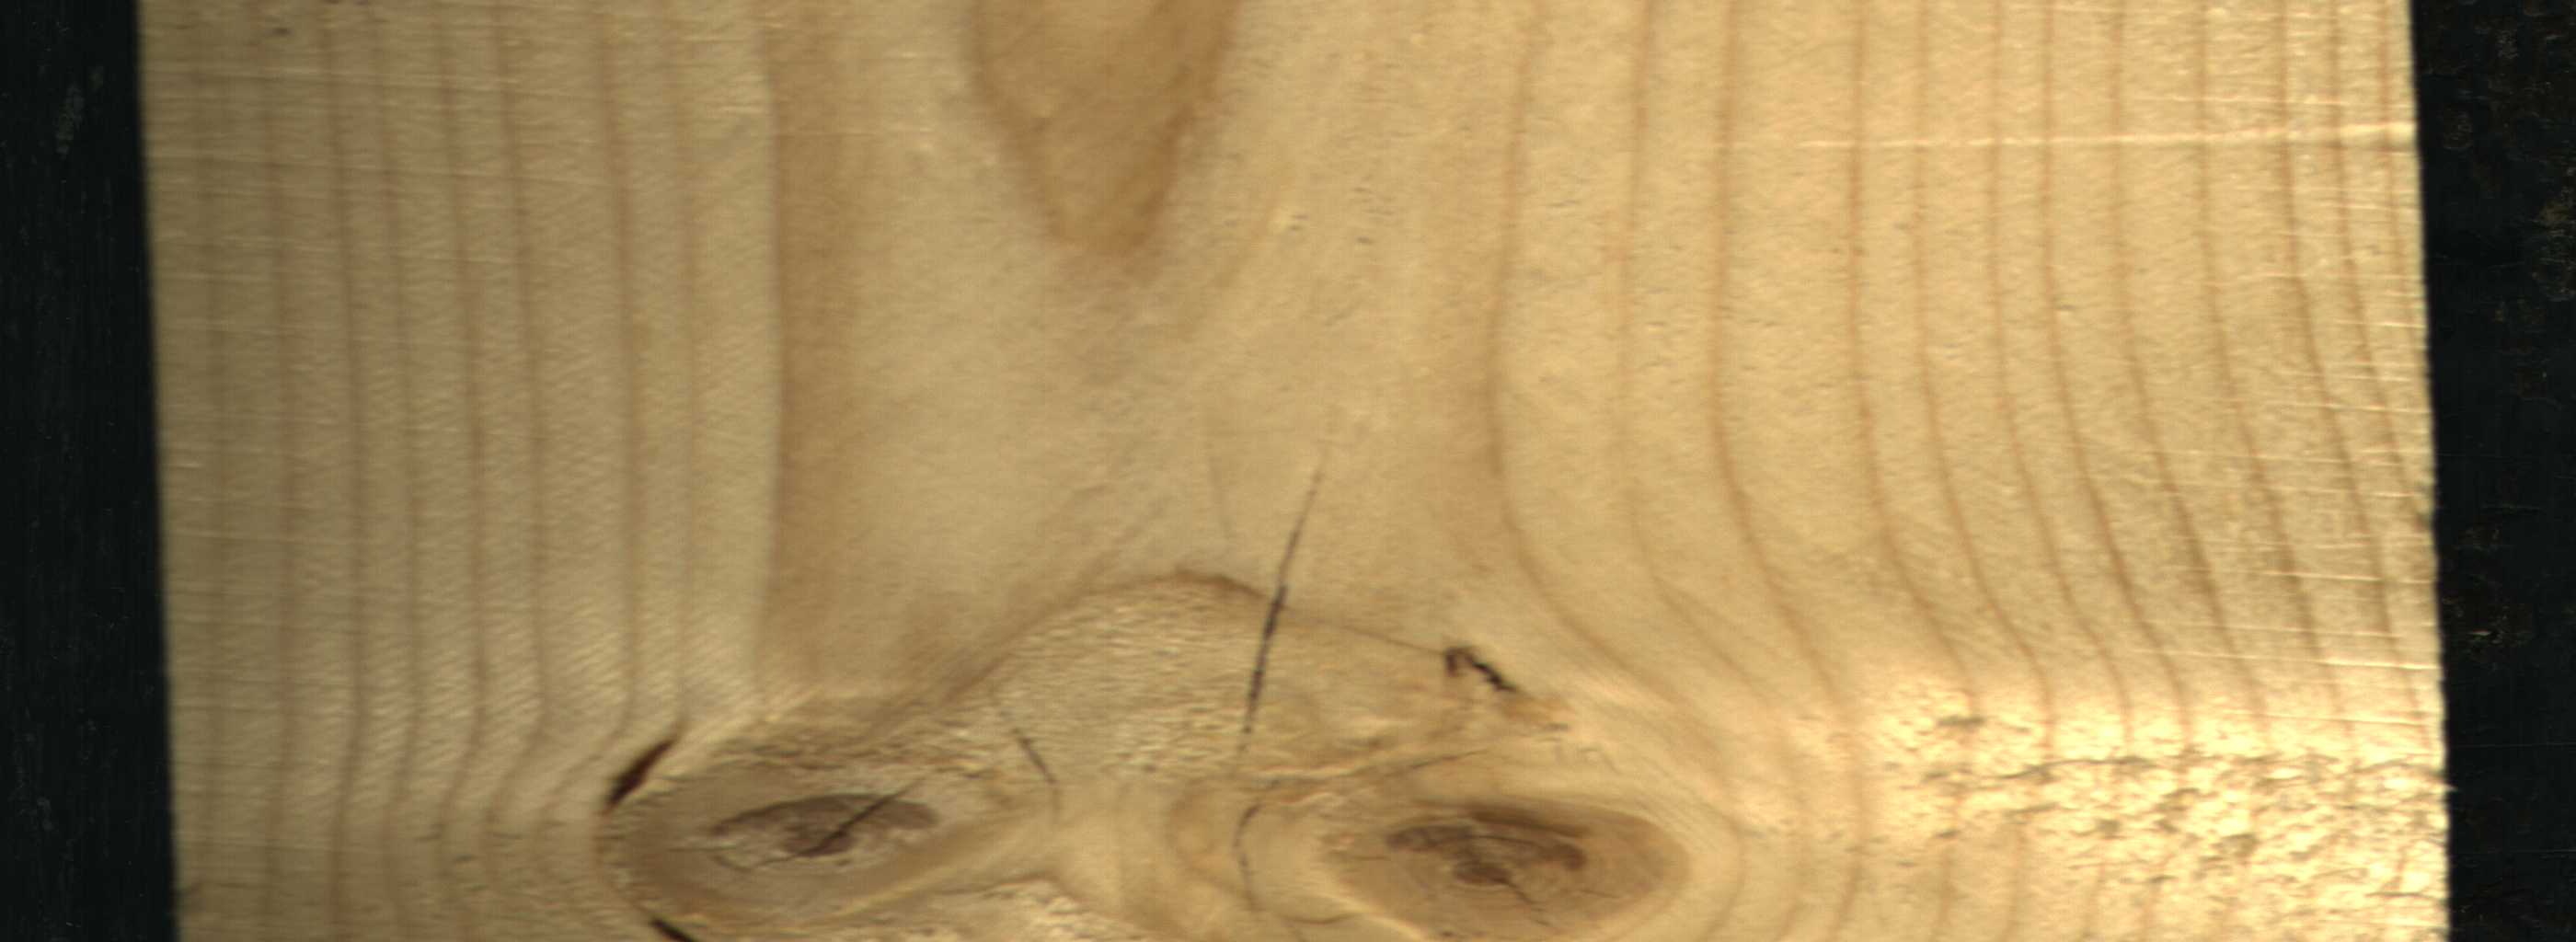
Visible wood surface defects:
resin
resin
Crack
Crack
Crack
knot_with_crack
Dead_Knot
Live_Knot